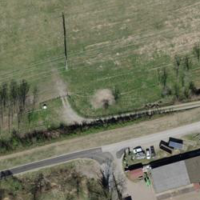
EUNIS habitat code: 24
Species observed at this site:
Jynx torquilla
Phoenicurus phoenicurus
Euphorbia cyparissias
Cuculus canorus
Phytolacca americana